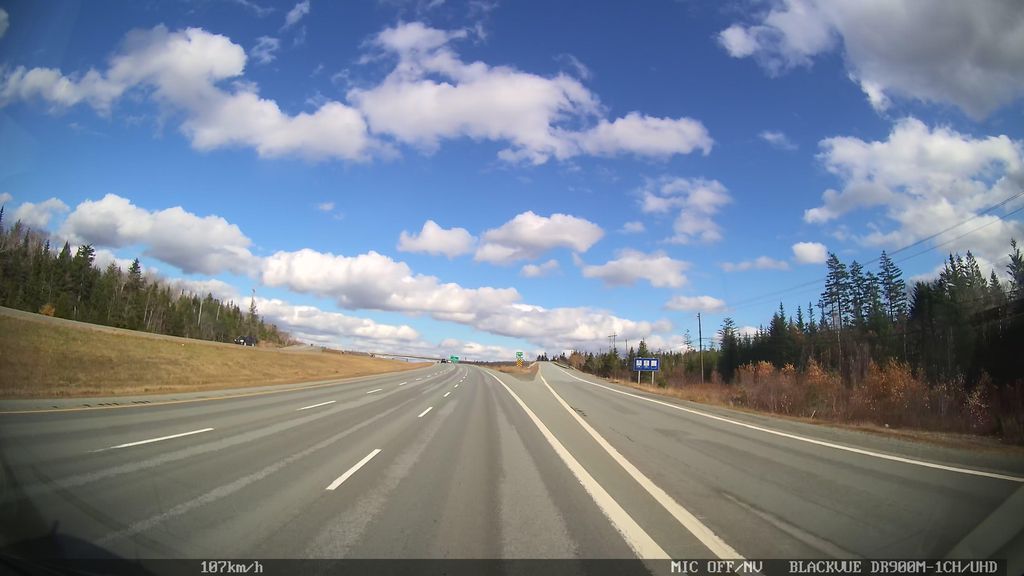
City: halifax